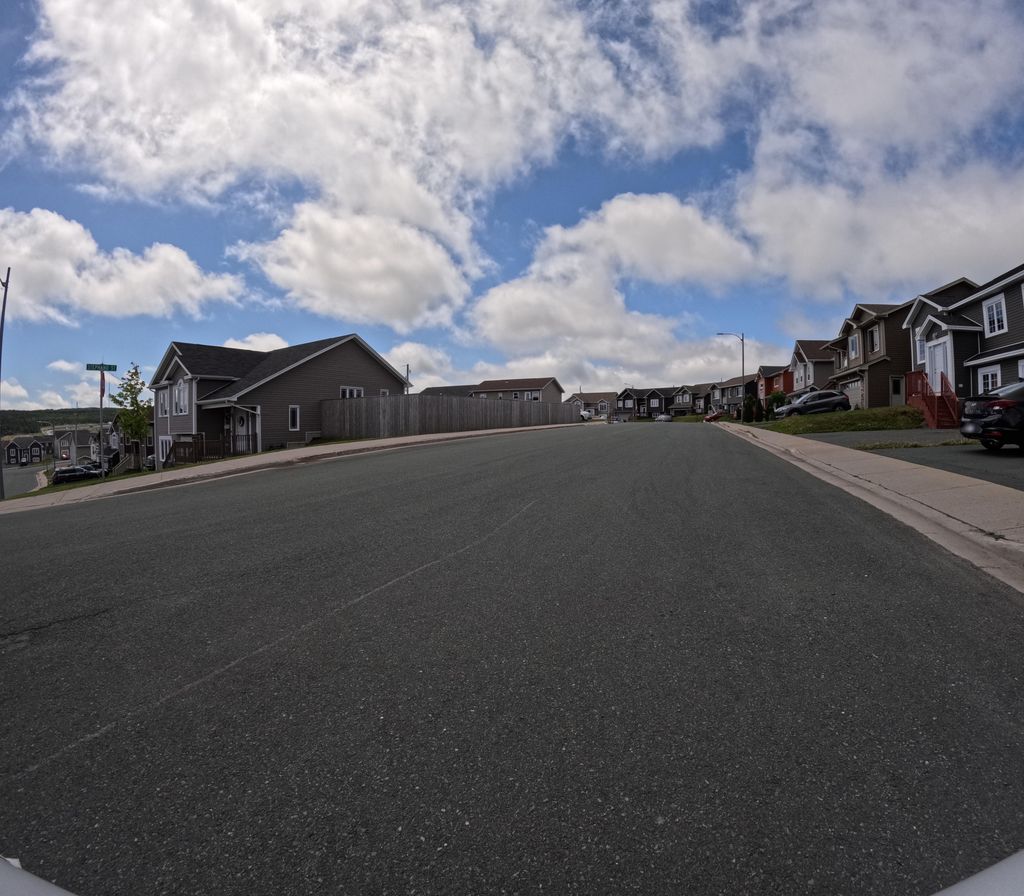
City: st_johns